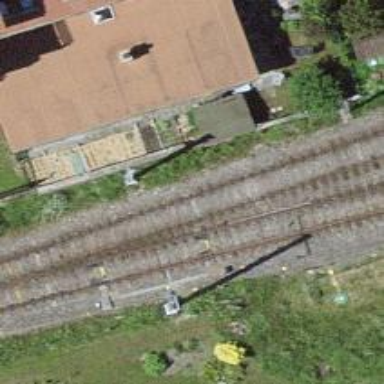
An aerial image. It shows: Single-track railway with electrified contact lines.